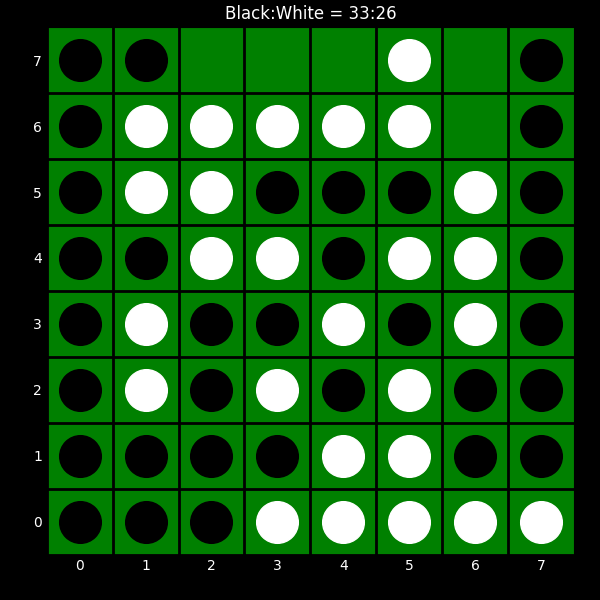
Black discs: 33
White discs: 26